Field crop: maize
Growth stage: 2
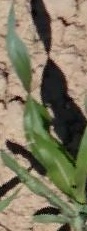
Species: maize